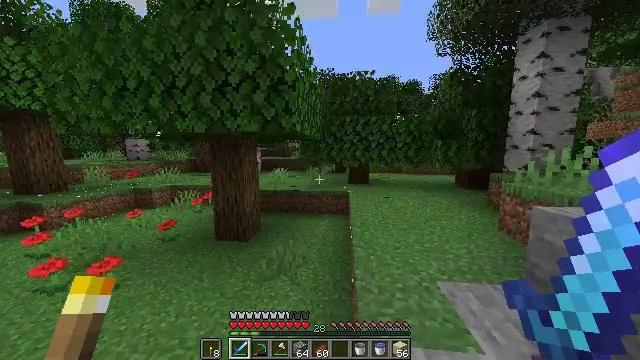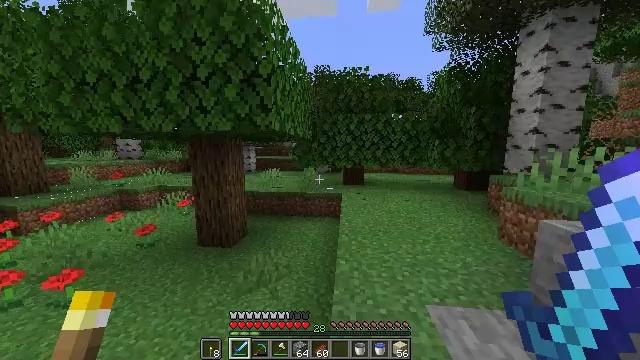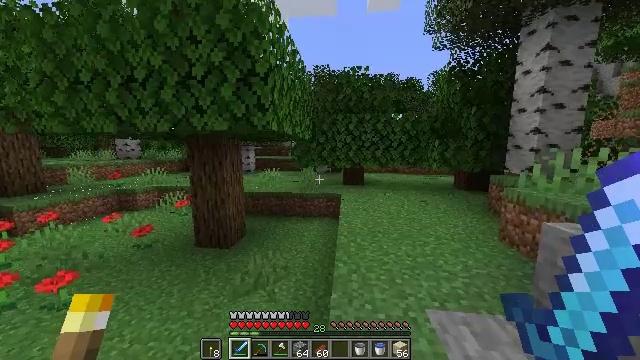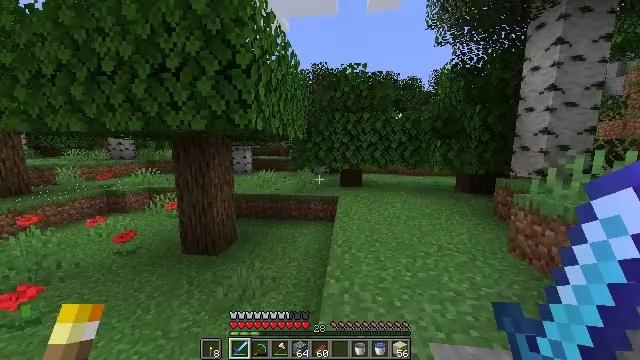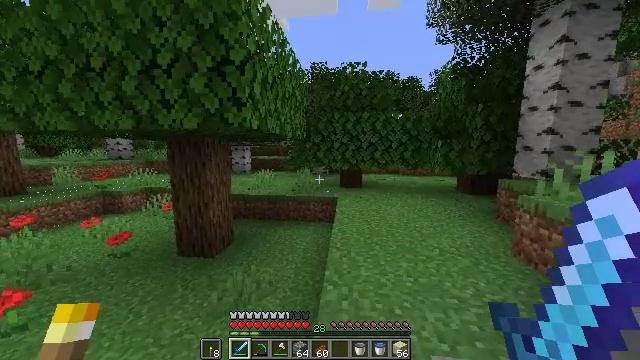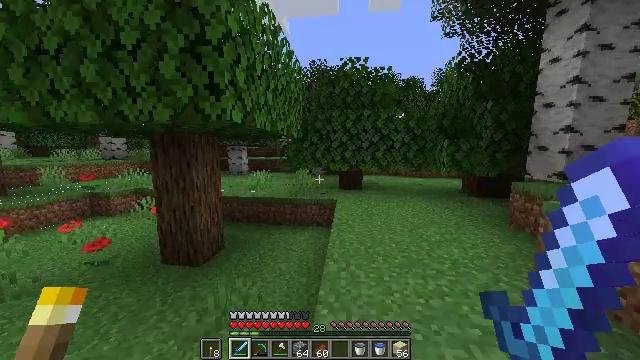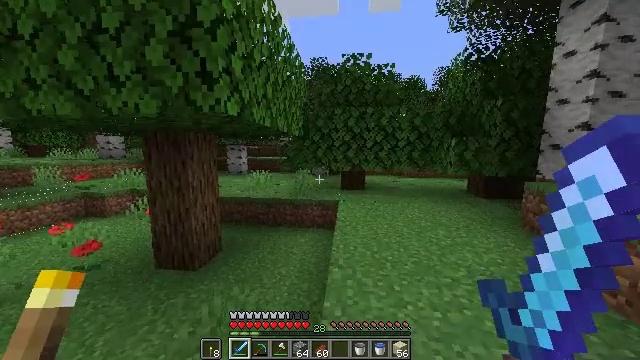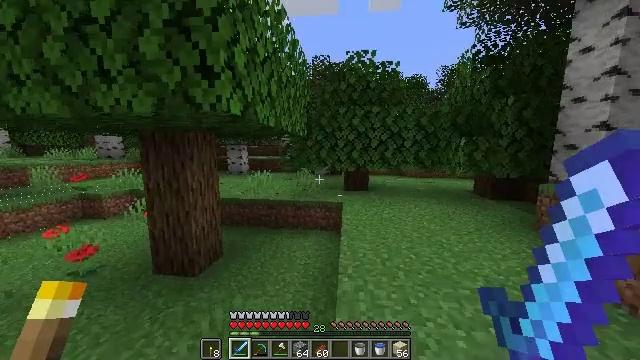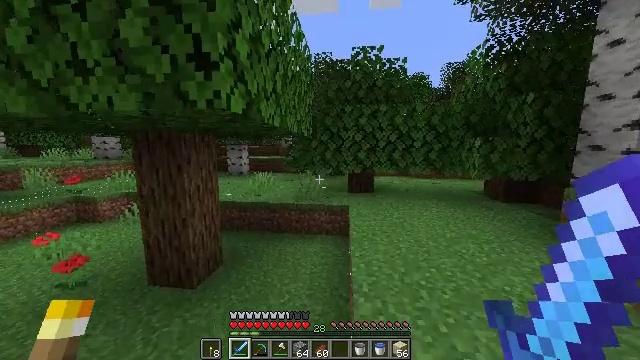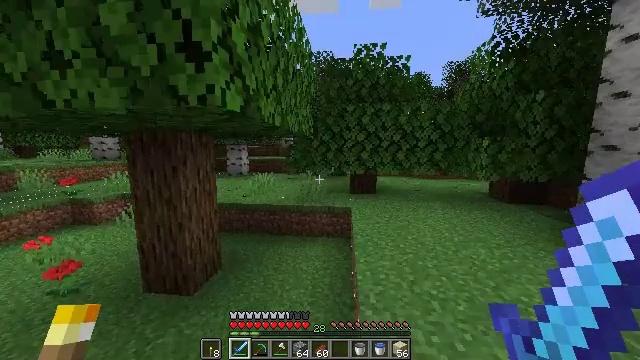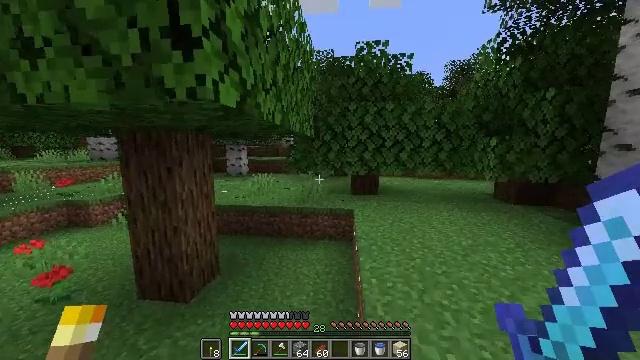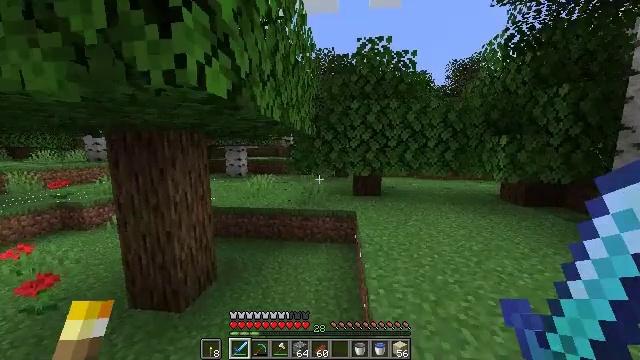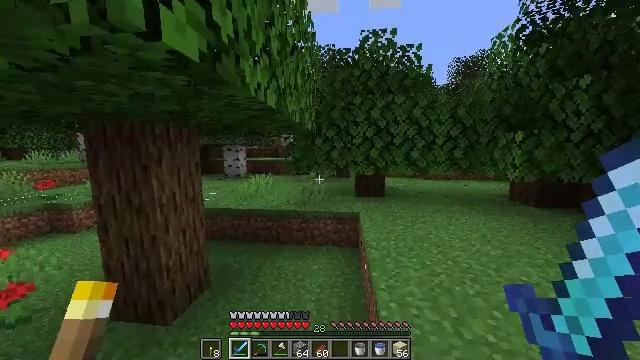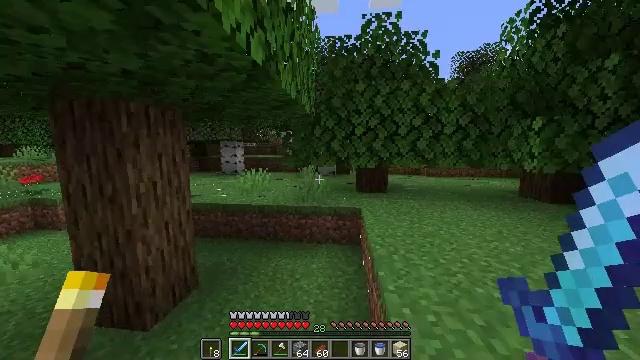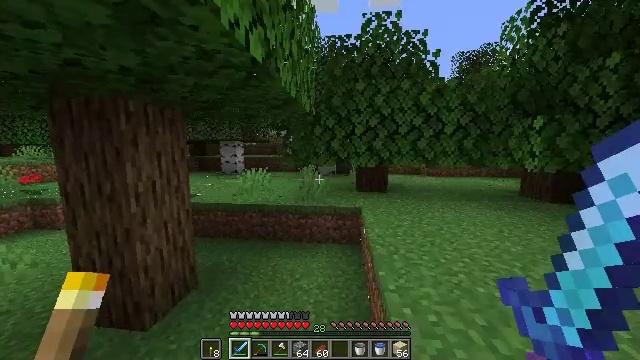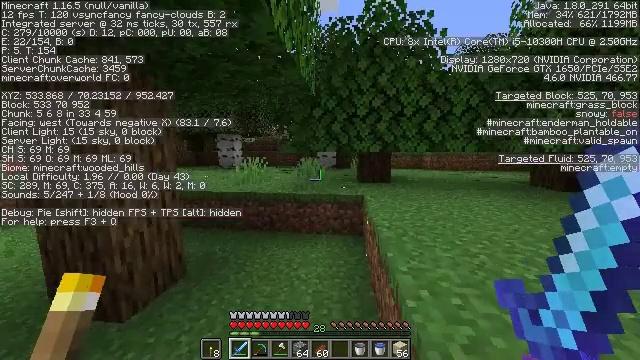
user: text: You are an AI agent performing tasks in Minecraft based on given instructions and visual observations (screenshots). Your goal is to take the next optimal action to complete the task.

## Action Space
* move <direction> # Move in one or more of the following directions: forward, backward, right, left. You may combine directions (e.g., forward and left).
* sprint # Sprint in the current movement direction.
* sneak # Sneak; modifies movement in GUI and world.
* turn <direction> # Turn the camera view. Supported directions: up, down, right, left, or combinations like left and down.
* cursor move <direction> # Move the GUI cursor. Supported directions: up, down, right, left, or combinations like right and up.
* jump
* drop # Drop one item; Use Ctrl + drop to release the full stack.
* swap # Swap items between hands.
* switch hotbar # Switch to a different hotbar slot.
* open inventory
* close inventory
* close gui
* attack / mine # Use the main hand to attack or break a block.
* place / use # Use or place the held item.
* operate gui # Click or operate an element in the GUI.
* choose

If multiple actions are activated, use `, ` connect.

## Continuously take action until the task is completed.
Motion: motion action
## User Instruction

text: Collect sugar cane near water sources.
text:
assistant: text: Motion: move forward and move right, sprint
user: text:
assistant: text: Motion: move forward, sprint
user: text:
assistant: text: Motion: move forward, sprint
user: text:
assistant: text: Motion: move forward, sprint
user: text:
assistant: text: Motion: move forward, sprint
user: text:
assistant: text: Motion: move forward and move left, sprint
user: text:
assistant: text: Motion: move forward and move left, sprint
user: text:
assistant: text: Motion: move forward, sprint
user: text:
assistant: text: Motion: move forward, sprint
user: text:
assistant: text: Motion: move forward, sprint
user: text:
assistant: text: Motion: move forward
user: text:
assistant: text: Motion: move forward
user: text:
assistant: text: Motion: move forward
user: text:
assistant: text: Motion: move forward
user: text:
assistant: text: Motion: move forward
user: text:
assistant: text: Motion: move forward
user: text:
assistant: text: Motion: move forward
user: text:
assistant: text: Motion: move forward, turn left and up
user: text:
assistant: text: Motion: move forward, turn left and up
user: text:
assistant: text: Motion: move forward, turn left
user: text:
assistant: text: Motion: move forward, turn left
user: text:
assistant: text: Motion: move forward, turn left
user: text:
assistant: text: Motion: move forward, turn left
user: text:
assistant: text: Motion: move forward
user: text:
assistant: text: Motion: move forward
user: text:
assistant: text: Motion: move forward
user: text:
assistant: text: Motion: move forward
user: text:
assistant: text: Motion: move forward
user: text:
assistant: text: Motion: move forward
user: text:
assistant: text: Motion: move forward, jump